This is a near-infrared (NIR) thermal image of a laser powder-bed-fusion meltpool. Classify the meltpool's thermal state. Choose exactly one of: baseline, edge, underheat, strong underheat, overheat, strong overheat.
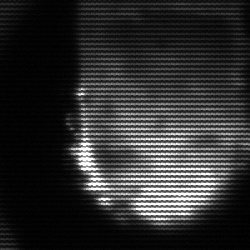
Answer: baseline